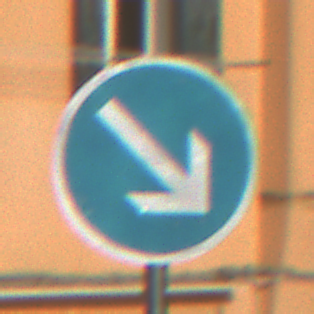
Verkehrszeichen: VorgeschriebeneVorbeifahrtRechts
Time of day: MorningAfternoon
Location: Outdoor (Urban)
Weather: Clear
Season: NotSpecified
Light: Natural